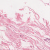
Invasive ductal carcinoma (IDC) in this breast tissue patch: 0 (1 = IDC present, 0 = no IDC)